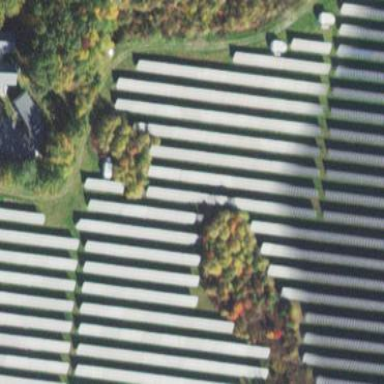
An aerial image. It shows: Solar photovoltaic panel generator.